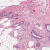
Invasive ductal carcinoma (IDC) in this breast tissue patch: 1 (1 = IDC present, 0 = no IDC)